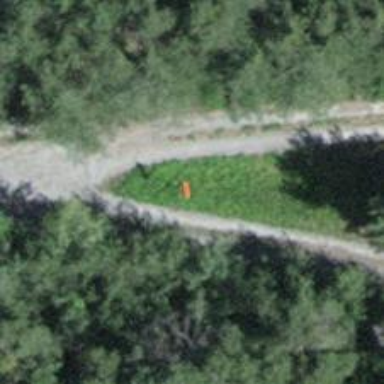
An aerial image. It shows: Pole supporting roof covering pipeline marker.